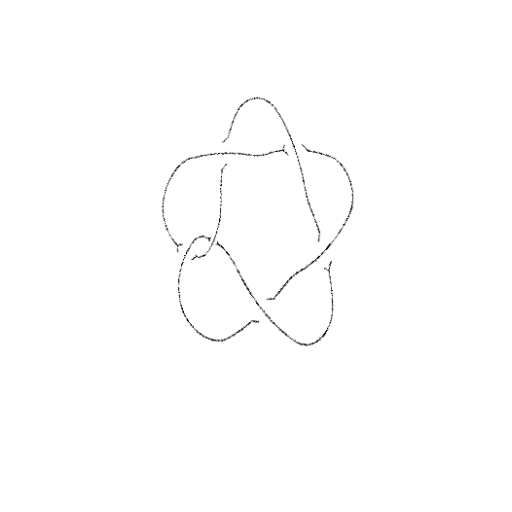
Crossing number: 6